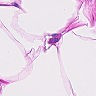
Metastatic tissue present: no